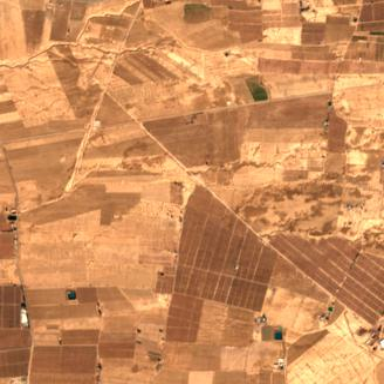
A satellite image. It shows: Orchard with pistachio trees.